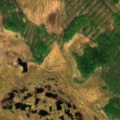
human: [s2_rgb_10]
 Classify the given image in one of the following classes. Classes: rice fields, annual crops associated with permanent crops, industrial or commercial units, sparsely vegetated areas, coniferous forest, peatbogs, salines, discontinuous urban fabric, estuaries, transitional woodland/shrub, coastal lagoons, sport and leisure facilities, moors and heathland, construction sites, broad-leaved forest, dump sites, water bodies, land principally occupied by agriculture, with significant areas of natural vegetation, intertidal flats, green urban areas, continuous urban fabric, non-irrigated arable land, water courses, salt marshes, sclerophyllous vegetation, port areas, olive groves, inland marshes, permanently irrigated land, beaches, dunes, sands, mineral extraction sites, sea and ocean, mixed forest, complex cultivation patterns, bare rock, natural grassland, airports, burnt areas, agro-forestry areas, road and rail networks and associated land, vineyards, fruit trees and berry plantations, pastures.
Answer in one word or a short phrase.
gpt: coniferous forest, mixed forest, peatbogs, water bodies